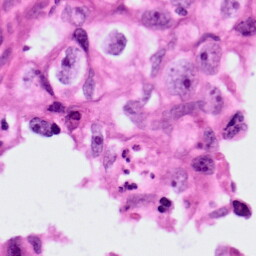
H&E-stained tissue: Lung